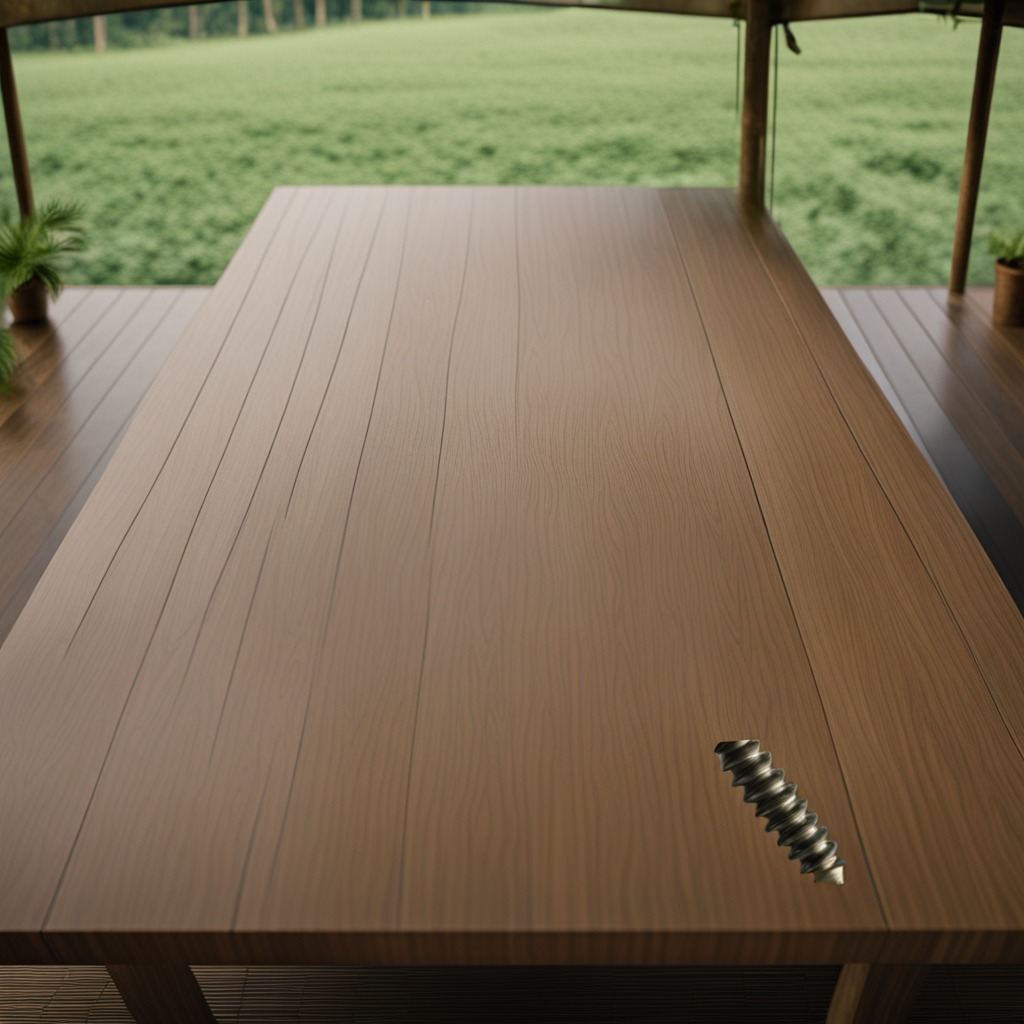
A metal screw is lying on a wooden table inside a jungle field workshop tent.